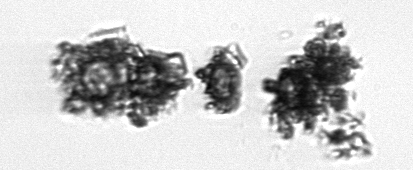
Label: Thalassiosira_TAG_external_detritus